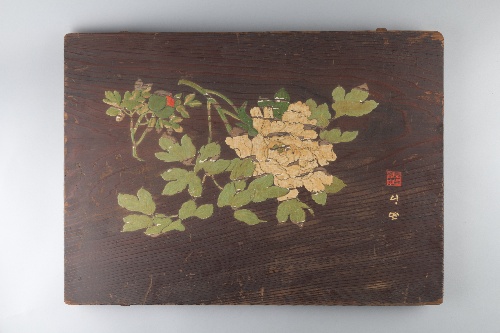
Date: 19th century
Object type: Votive plaque
Classification: Paintings
Medium: Ink, color, and powdered shell on wood
Culture: Japan
Dimensions: 18 x 24 in. (45.7 x 61 cm)
Department: Asian Art
Credit line: Gift of Stanley J. Love, 1985
Accession year: 1985
Repository: Metropolitan Museum of Art, New York, NY
Tags: Peonies